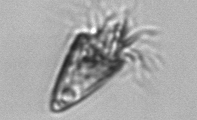
Label: Strombidium_tintinnodes